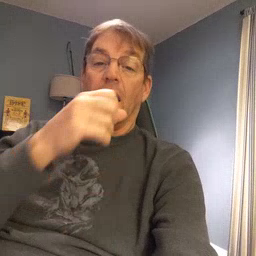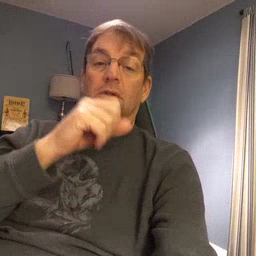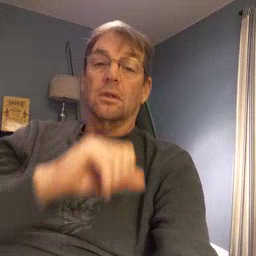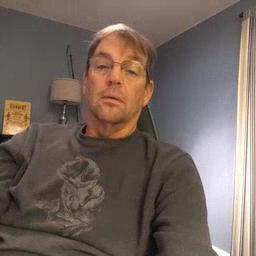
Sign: icecream